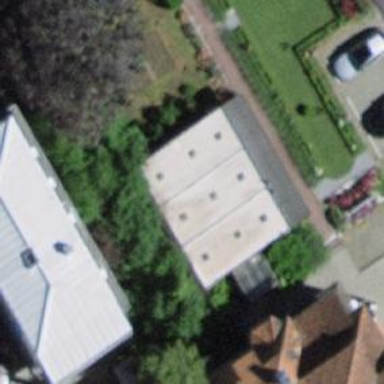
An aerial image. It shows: Hotel.